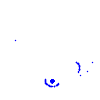
Particle: electron